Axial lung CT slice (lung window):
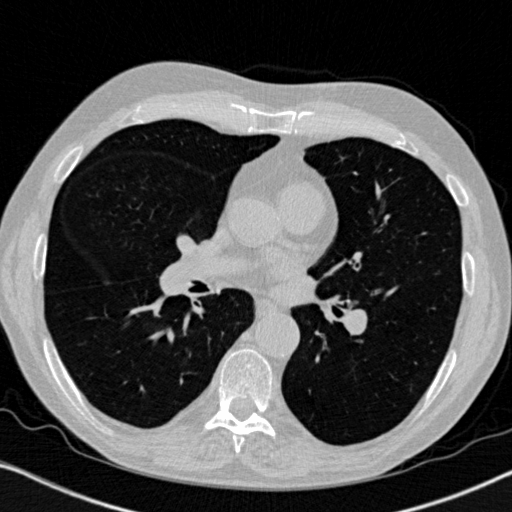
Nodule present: no